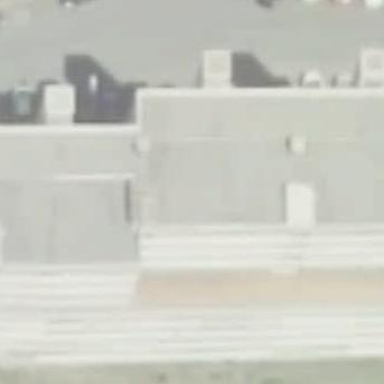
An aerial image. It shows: Part of building.